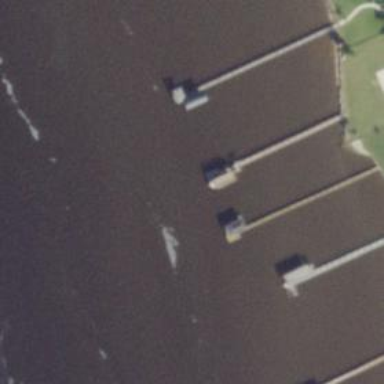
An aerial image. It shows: Man-made pier.